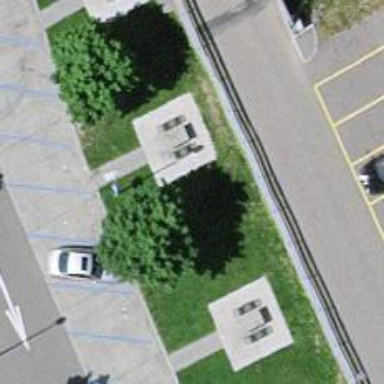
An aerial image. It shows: Picnic table located in leisure land area.